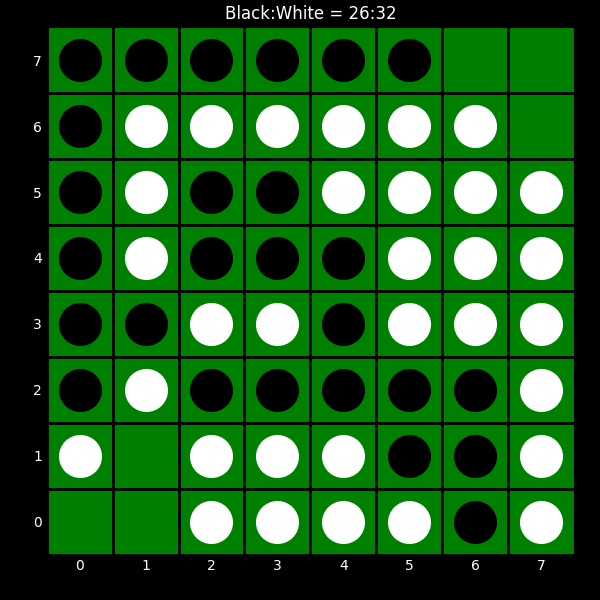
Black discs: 26
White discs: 32